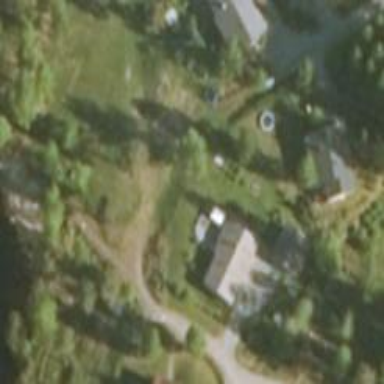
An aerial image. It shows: Path.